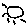
Label: sun